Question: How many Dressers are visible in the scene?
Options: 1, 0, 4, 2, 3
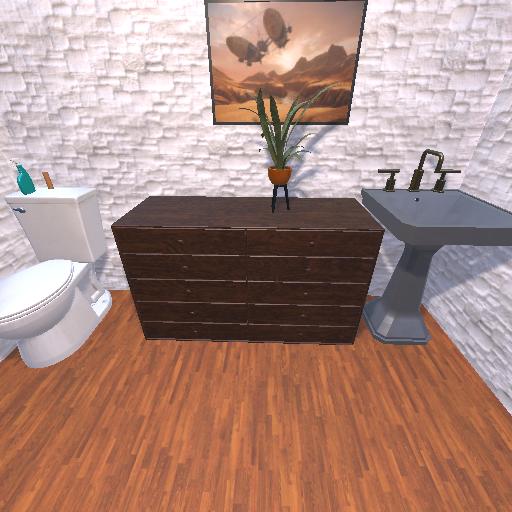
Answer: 1